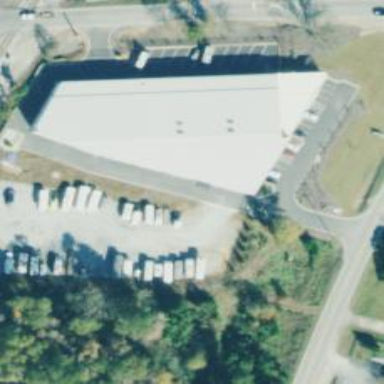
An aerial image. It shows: Building housing storage rental shop.